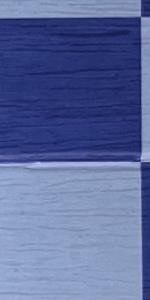
Label: Empty